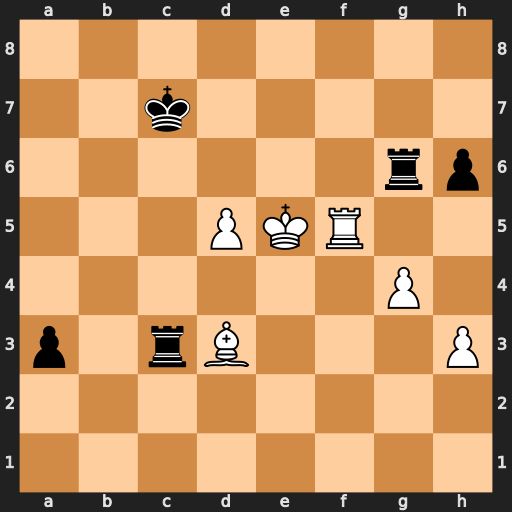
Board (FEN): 8/2k5/6rp/3PKR2/6P1/p1rB3P/8/8
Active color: w
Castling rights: -
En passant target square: -
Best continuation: Rf7+ Kb6 Bxg6